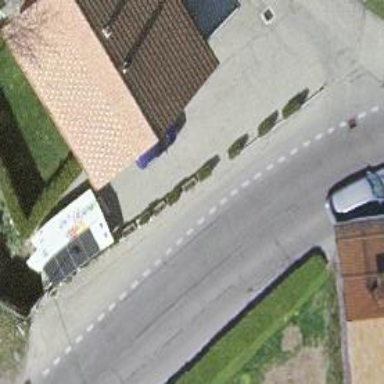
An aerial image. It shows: Bus stop with platform for public transport.